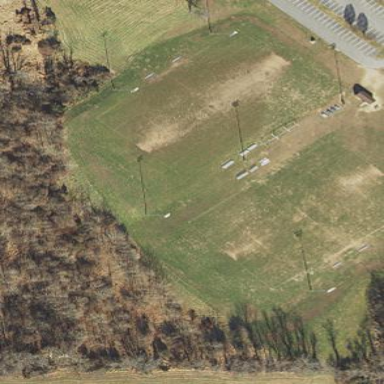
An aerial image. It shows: Soccer pitch designated for leisure and sports activities.